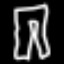
Label: pants